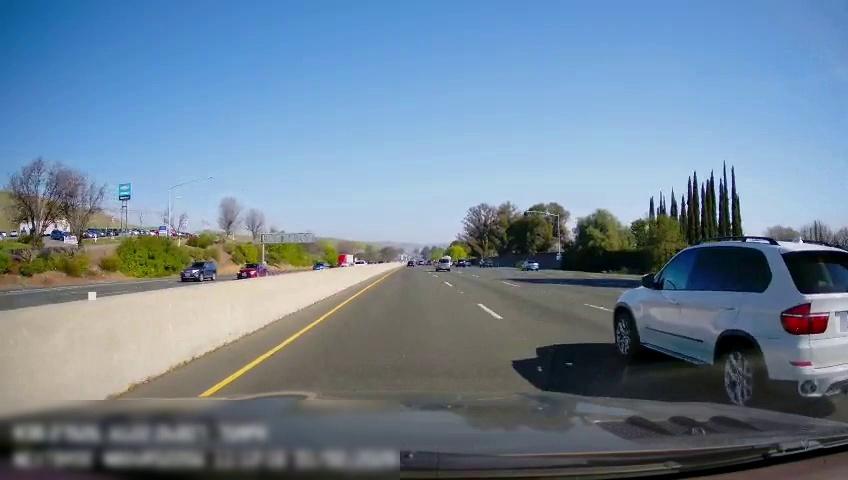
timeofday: Day
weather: Sunny
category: Drivable Space
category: Drivable Space
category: Vehicles | Other LV
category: Vehicles | SUV
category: Vehicles | Car
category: Vehicles | Car
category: Vehicles | SUV
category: Vehicles | SUV
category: Vehicles | SUV
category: Vehicles | Truck
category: Vehicles | SUV
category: Vehicles | Car
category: Lanes | Alternate Lane
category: Lanes | Current Lane
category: Lanes | Current Lane
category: Lanes | Opposite Lane